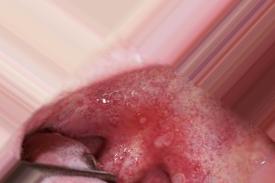
Condition: Mouth Ulcer